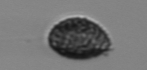
Label: Pseudochattonella_farcimen